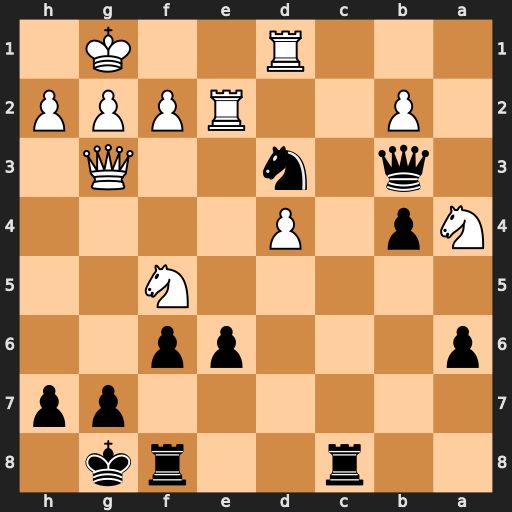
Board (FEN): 2r2rk1/6pp/p3pp2/5N2/Np1P4/1q1n2Q1/1P2RPPP/3R2K1
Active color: b
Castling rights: -
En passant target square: -
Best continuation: Qxd1+ Re1 Qxe1#